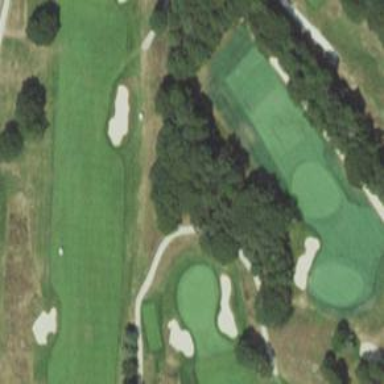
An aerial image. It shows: Service road used as golf cart path.